Field crop: maize
Growth stage: 1
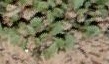
Species: convolvulus